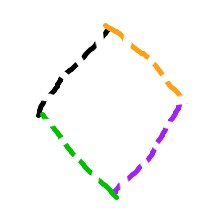
Shape: rhombus